Question: Why line hight of '<div>' - "second" affects 'div'"one" by moving it from the top? <URL>
'''
<a href="#" class="one">vienas</a>
<a href="#" class="two">du</a>
'''
CSS:
'''
a {
display: inline-block;
}
a.one {
height:3em;
border: 1px solid black;
}
a.two {
line-height:3em;
border: 1px solid black;
enter code here
}
'''
RESULT:

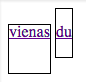
Answer: Because they are inline blocks, and siblings.
The solution could be, to apply inline-block property to just the second div, so the first div wont get height relative to its sibling block.
see this <URL>
'''
a.two {
display: inline-block;
}
a.one {
height:3em;
border: 1px solid black;
}
a.two {
line-height:5em;
border: 1px solid black;
}
'''
'''
<a href="#" class="one">vienas</a>
<a href="#" class="two">du</a>
'''
---
if you still okay with the height increased and just want to move the first div upwards you can set 'vertical-align:top' for anchor
'''
a {
display: inline-block;
vertical-align: top;
}
a.one {
height: 3em;
border: 1px solid black;
}
a.two {
line-height: 5em;
border: 1px solid black;
}
'''
'''
<a href="#" class="one">vienas</a>
<a href="#" class="two">du</a>
'''
---
if you want the element div.one to have no change in line-height and still want to let it stuck the top, just combine both the solutions: <URL>
'''
a.two {
display: inline-block;
vertical-align: top;
}
a.one {
height: 3em;
border: 1px solid black;
}
a.two {
line-height: 5em;
border: 1px solid black;
}
'''
'''
<a href="#" class="one">vienas</a>
<a href="#" class="two">du</a>
'''